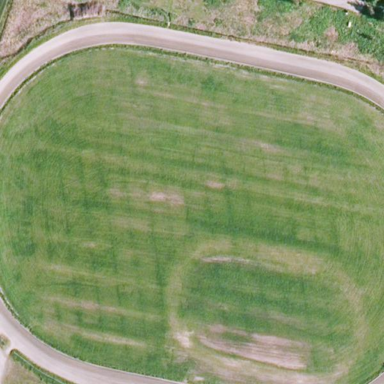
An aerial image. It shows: Horse racing track for leisure and sport activities.